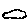
Label: cloud